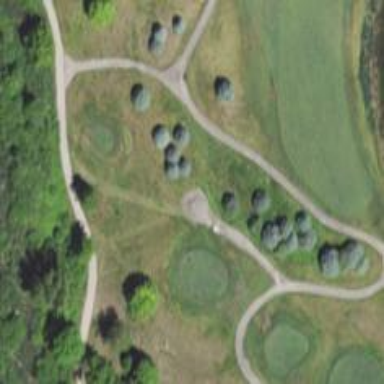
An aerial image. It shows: Path used for both walking and golf.